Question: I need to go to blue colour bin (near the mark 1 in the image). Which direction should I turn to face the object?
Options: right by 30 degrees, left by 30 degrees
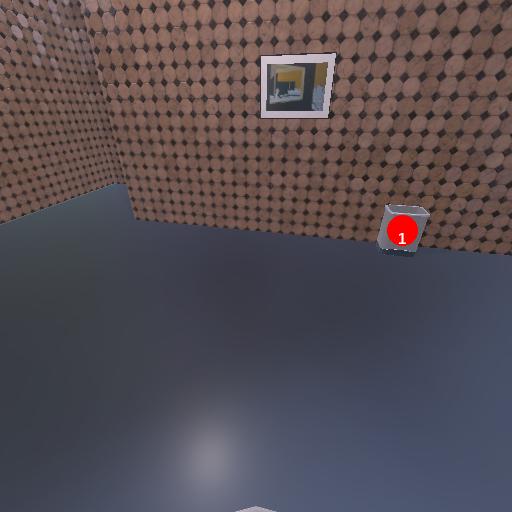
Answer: right by 30 degrees